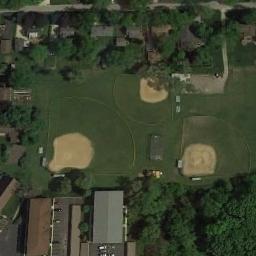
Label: baseball_diamond